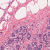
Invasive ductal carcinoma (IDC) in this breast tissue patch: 0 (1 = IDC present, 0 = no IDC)